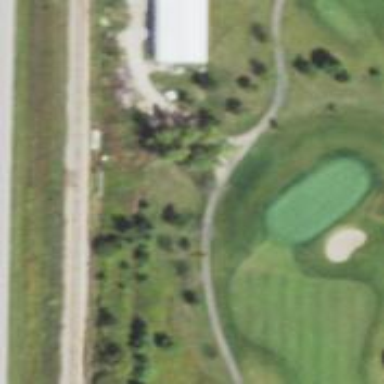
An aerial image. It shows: Service road designated as golf cart path.